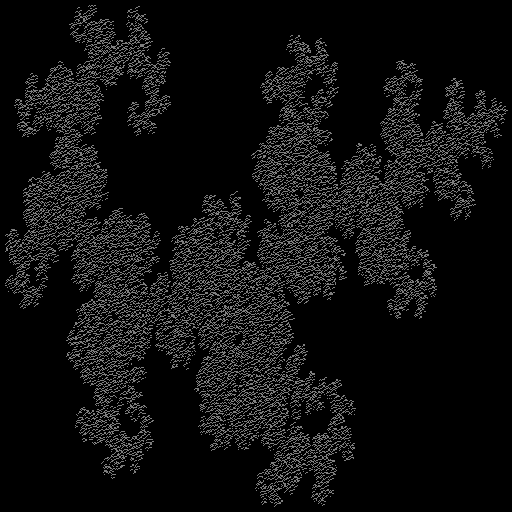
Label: a2